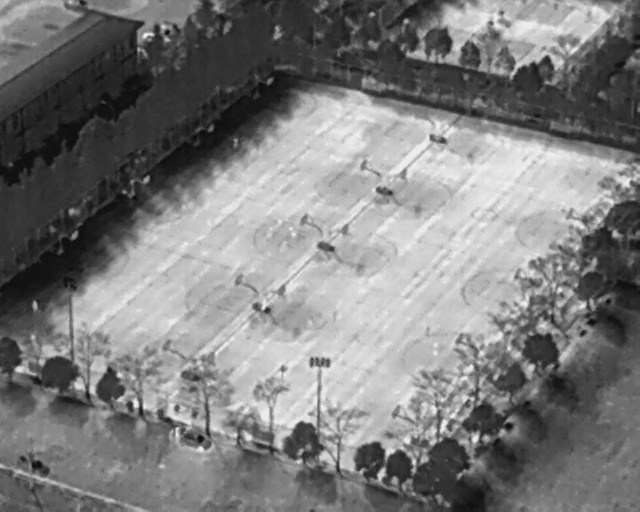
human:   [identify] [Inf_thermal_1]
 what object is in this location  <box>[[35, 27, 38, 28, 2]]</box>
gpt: <ref>1 small person at the top</ref>

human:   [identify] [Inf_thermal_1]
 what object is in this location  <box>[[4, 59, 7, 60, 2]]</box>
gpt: <ref>1 small person at the left</ref>